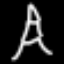
Label: The Eiffel Tower